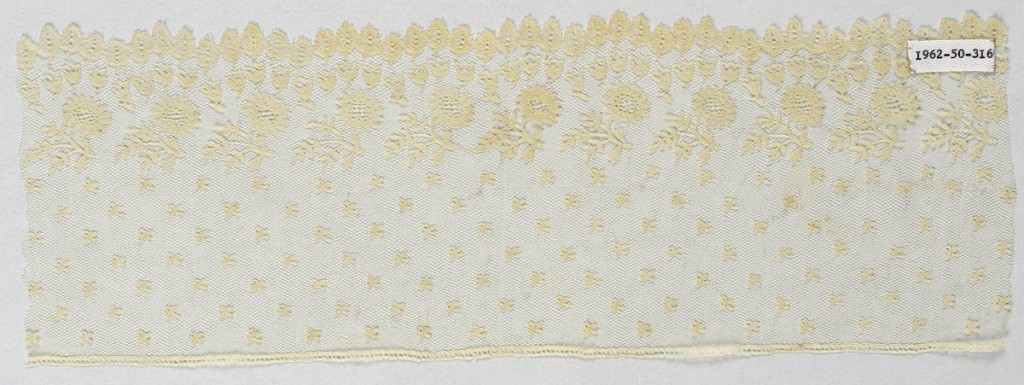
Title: Border
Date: early 19th century
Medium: linen Technique: bobbin and needle lace (appliqué on bobbin ground)
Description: Border of bobbin fond with appliqué floral sprays and semé de larmes. Fond: Droschel with needle lace appliqué.